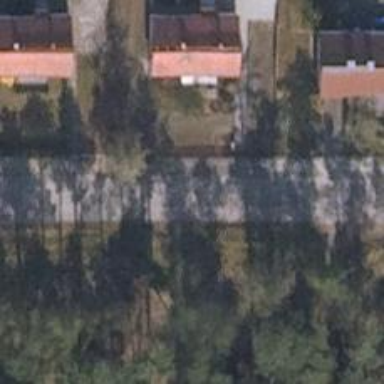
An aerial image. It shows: Path on the ground.